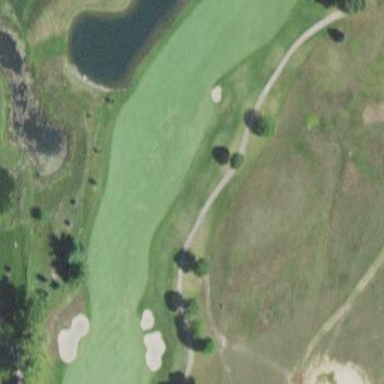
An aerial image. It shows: Scenic golf fairway.